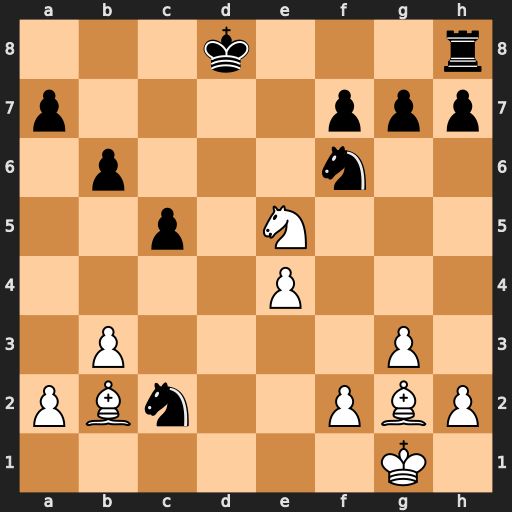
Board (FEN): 3k3r/p4ppp/1p3n2/2p1N3/4P3/1P4P1/PBn2PBP/6K1
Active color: w
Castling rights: -
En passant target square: -
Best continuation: Nxf7+ Ke7 Nxh8